Question: I don't know whether my question is asked or not but I didn't find after searching a lot:( And my problem is that I downloaded the TypeScript from this website: <URL>, .
But now the question is when I wrote all the typescript codes and do compilation in VS2012 (Not English version), everything goes well with me, but in VS2013, it cannot compile at all but gives me a compling error----Not supported Language "xxxxx"
Questsion: This is my complication error screenshot:

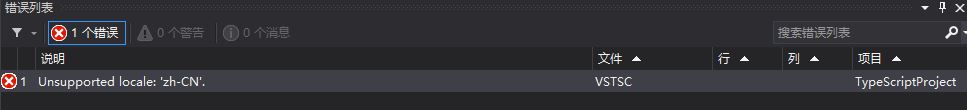
Answer: This has been marked as a known issue of current TypeScript release,
<URL>
Thus, you will have to stick to VS2012 and wait till a new release of TypeScript is published.